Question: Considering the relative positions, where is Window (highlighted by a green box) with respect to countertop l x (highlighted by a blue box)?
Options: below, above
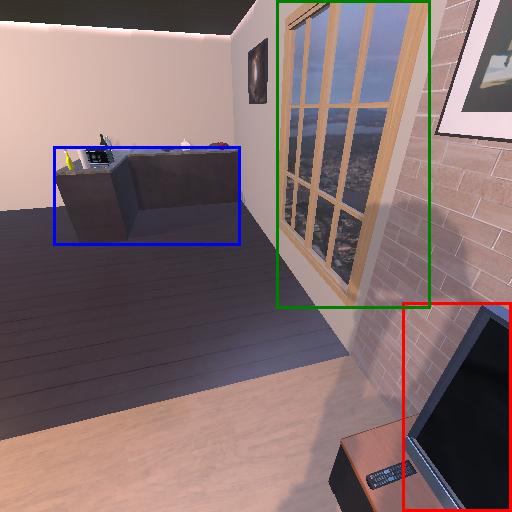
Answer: below